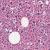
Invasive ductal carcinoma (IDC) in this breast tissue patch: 1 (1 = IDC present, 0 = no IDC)